Question: How can I make the application name in superscript, I've tried this way:
'''
<string name="app_name">SomeApp <sup><small><b>beta</b></small></sup></string>
'''
it works on TextView's but it doesn't work on the application name.
Something like this is what I'm trying to accomplish:

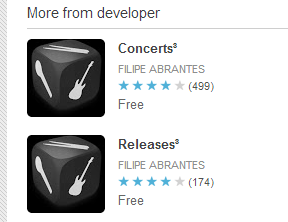
Answer: You need to use ISO-8859-1 / UTF-8 characters to accomplish inserting (in your case) a superscript 3.
List of
<URL> entities.
For example in your 'AndroidManifest.xml'
'''
<application
android:hardwareAccelerated="true"
android:icon="@drawable/ic_launcher"
android:label="Myapp3" <!--or reference it from @string -->
'''
Or use the HTML entity '&#xb3;' (hex) '&#179;' (dec) somewhere in a String, like:
'''
<string name="app_name">Myapp&#179;</string>
'''
## Small compilation of Unicode reference tables
<URL>
- <URL>
(from wikipedia)